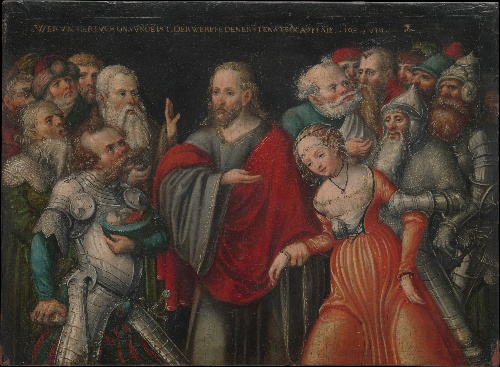
Title: Christ and the Adulteress
Artist: Lucas Cranach the Younger and Workshop
Artist bio: German, Wittenberg 1515–1586 Wittenberg
Date: ca. 1545–50
Object type: Painting
Classification: Paintings
Medium: Oil on beech
Dimensions: 6 1/4 x 8 1/2 in. (15.9 x 21.6 cm)
Department: European Paintings
Credit line: The Jack and Belle Linsky Collection, 1982
Accession year: 1982
Repository: Metropolitan Museum of Art, New York, NY
Tags: Soldiers|Men|Women|Armor|Christ